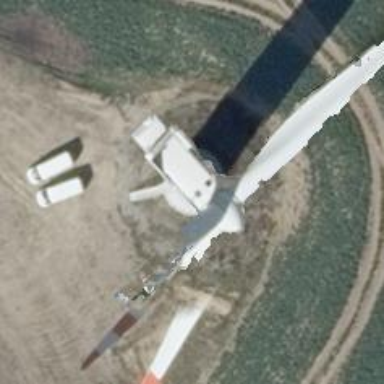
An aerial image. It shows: Wind generator with horizontal axis. The wind turbine is from Vestas.